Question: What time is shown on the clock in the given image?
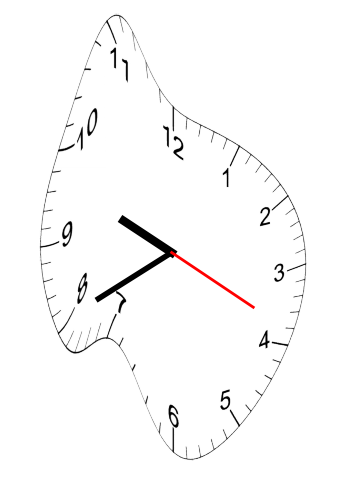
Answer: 09:40:19